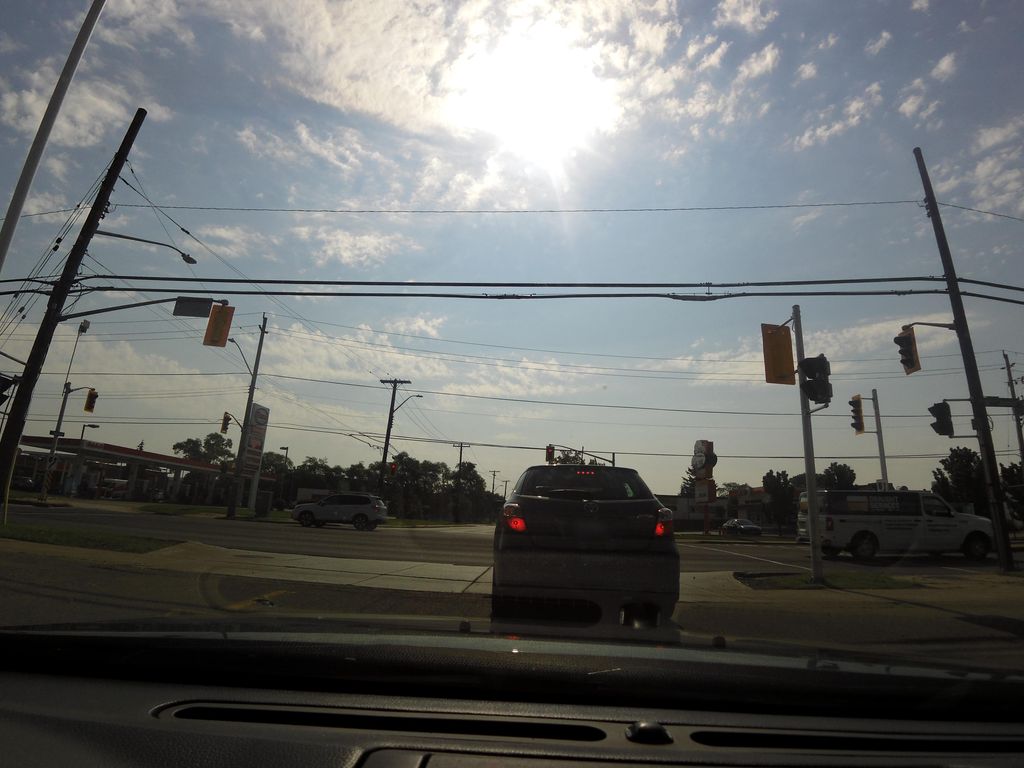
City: hamilton